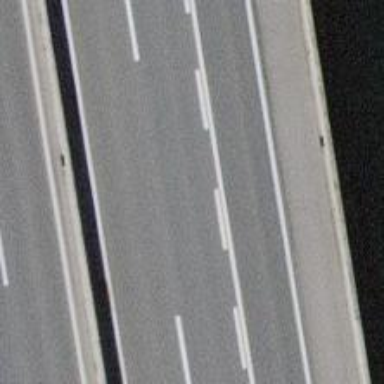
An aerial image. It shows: Viaduct bridge on motorway.